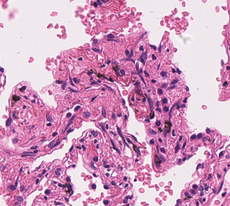
Tumor epithelial tissue: no
Tumor-associated stroma tissue: no
Normal tissue: yes